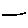
Label: line